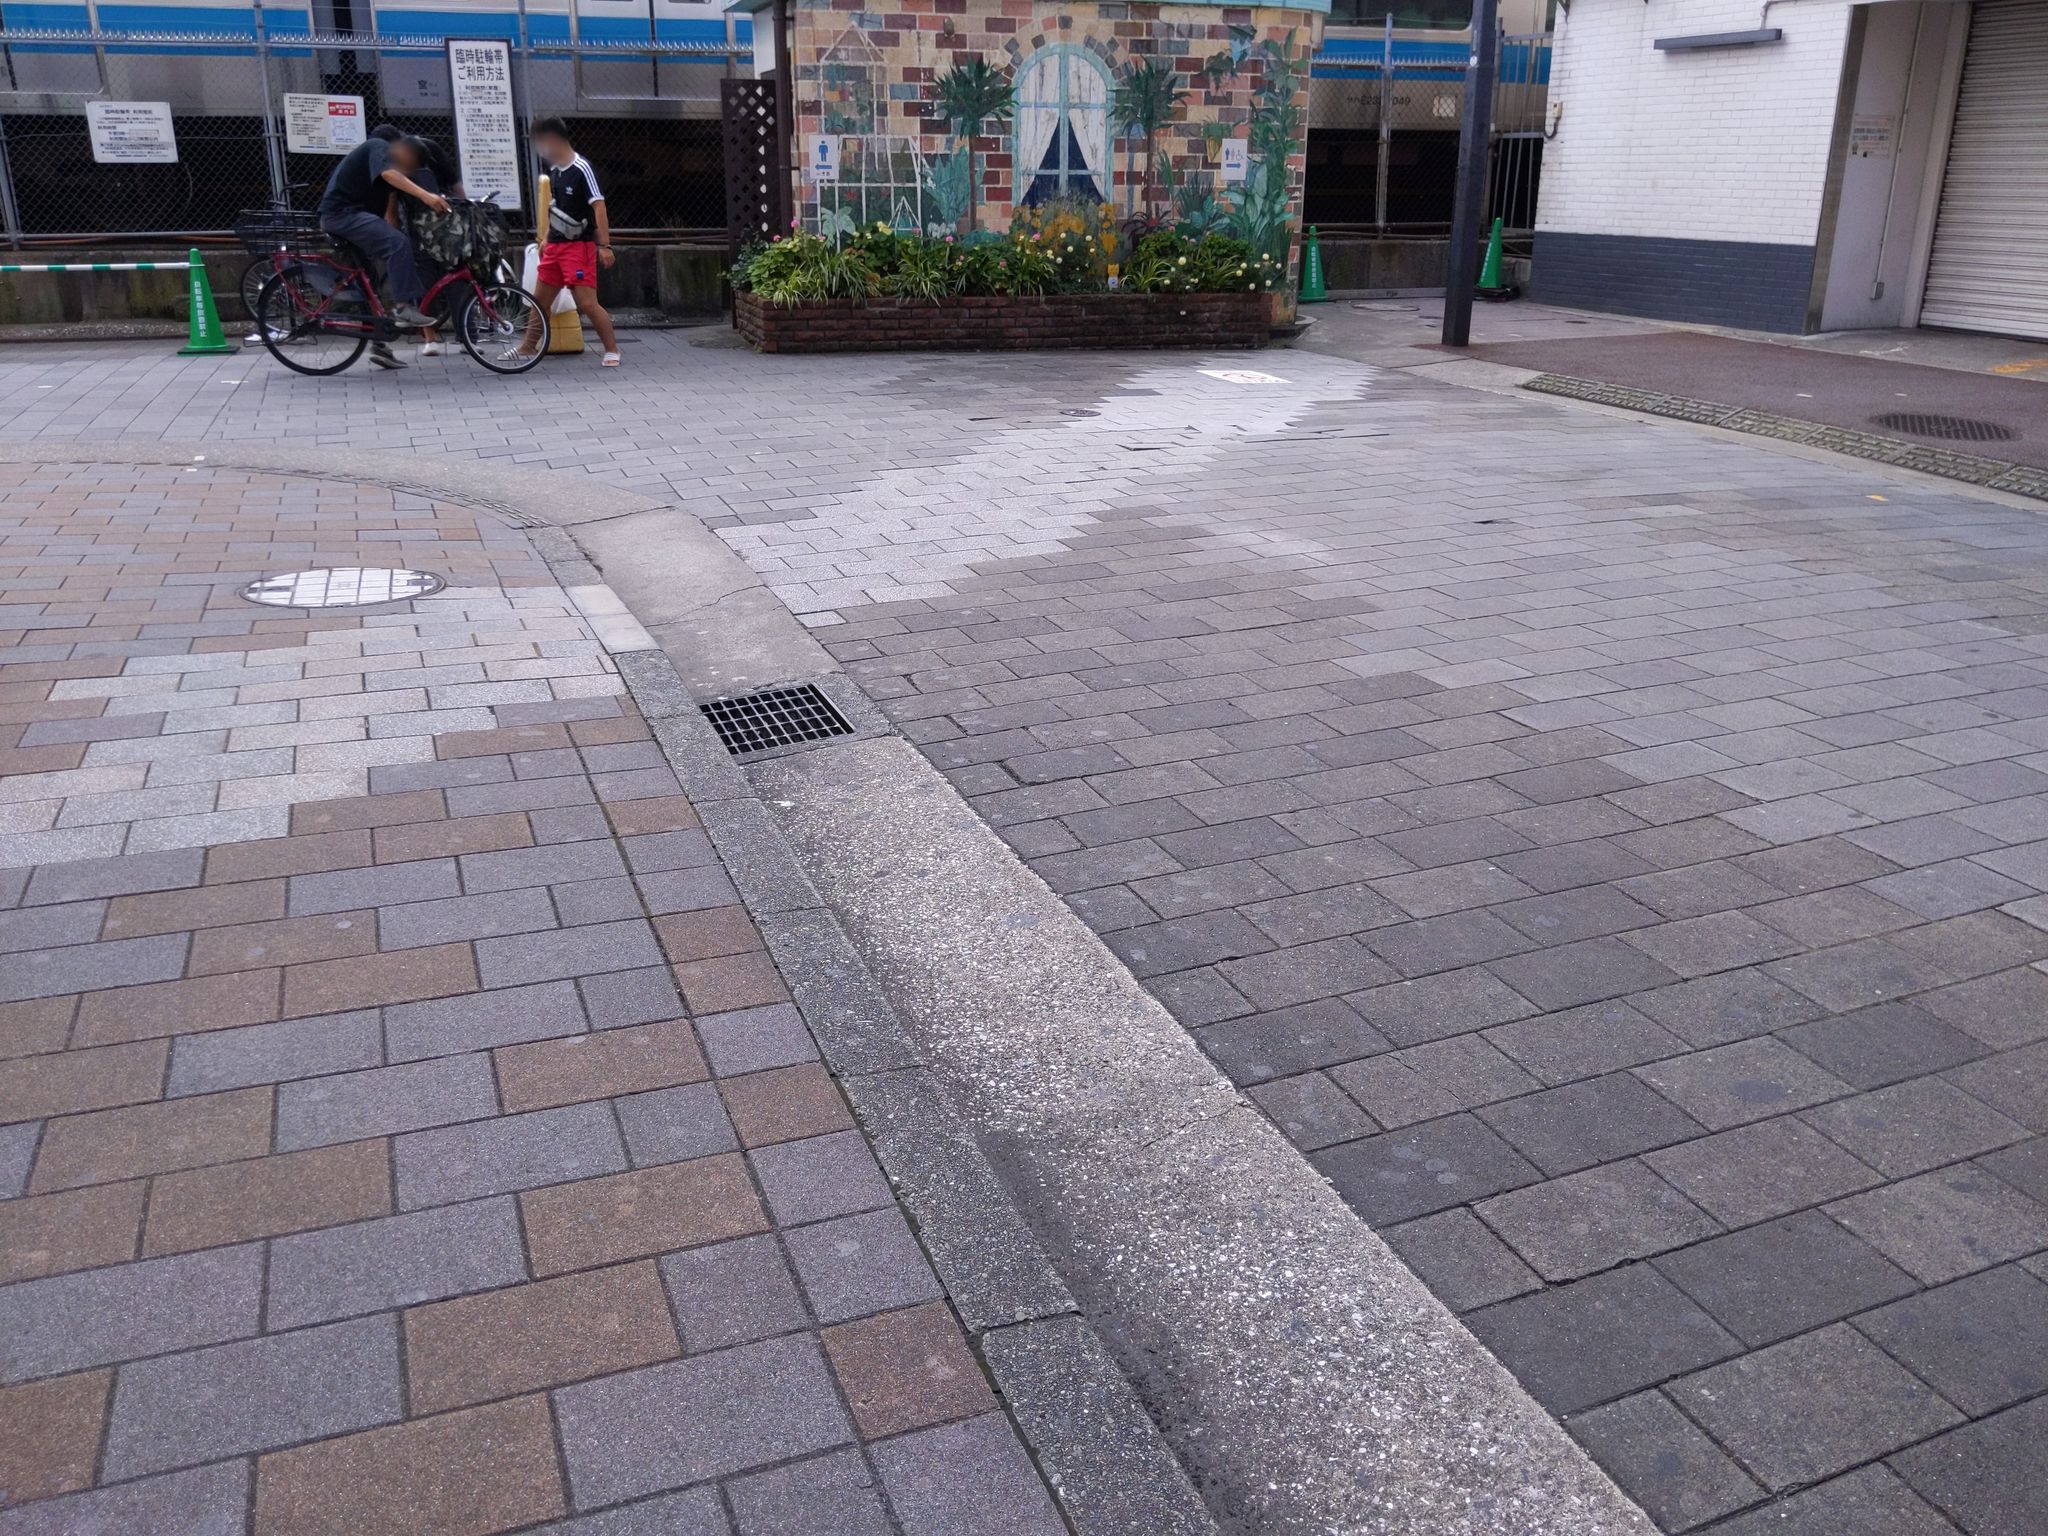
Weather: clear
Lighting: day
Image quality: good
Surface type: walking surface
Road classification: tertiary, footway
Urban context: urban centre
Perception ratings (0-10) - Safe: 2.89, Lively: 7.35, Beautiful: 4.42, Boring: 1.98, Depressing: 2.5, Wealthy: 4.43